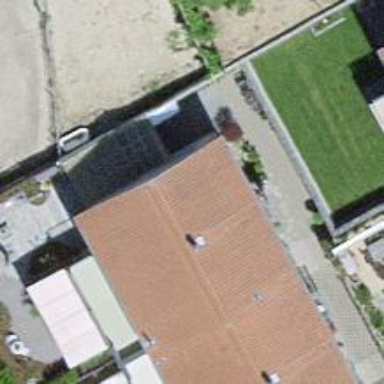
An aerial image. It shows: Terrace building.